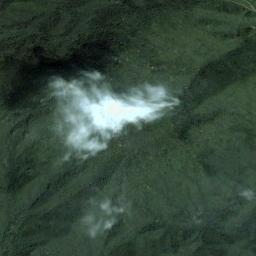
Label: cloud